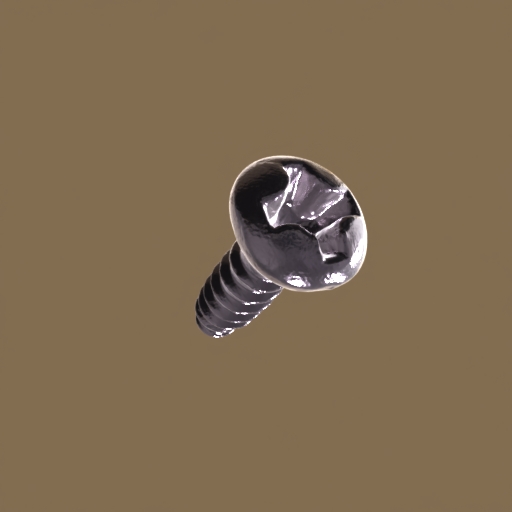
Label: screw